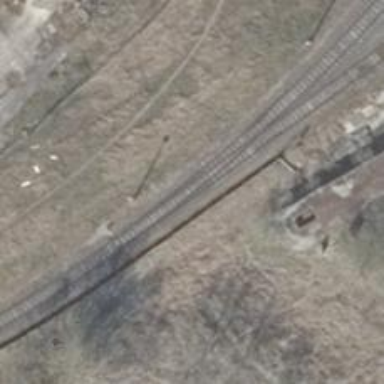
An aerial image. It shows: Railway switch.